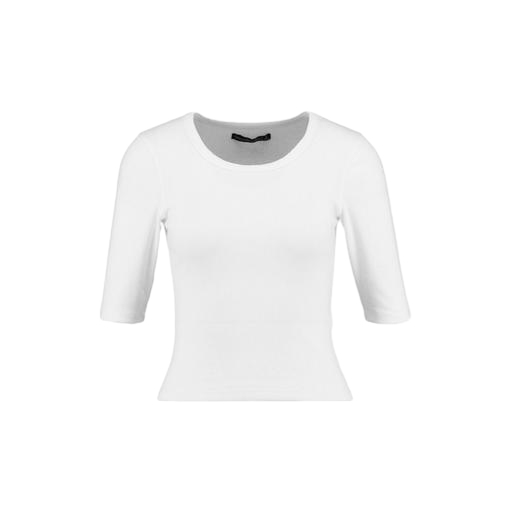
white three-quarter-sleeve top only macy, white three-quarter-sleeve scoop-neck t-shirt only macy, white petite t-shirt only macy, white background